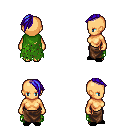
a pixel art fantasy rpg character, female body template, human, tanned skin, green tattered cape, robe skirt, blue long mohawk hairstyle, black slippers, four views (front, back, left, right), 2x2 character sprite sheet, small pixel art, hard edges, no anti-aliasing